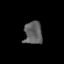
Tissue: prostate
Cell type: T cells
Senescence score: 0.2584
Nuclear area (px): 407
Mean DAPI intensity: 96.624